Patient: sex M, age 77
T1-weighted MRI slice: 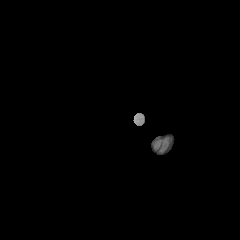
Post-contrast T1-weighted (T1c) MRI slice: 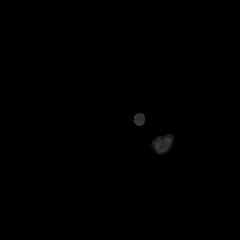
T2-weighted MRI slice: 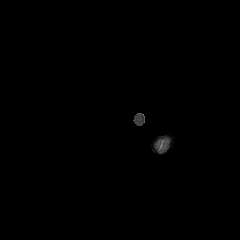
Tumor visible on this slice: no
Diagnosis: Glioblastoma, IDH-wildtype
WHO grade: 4